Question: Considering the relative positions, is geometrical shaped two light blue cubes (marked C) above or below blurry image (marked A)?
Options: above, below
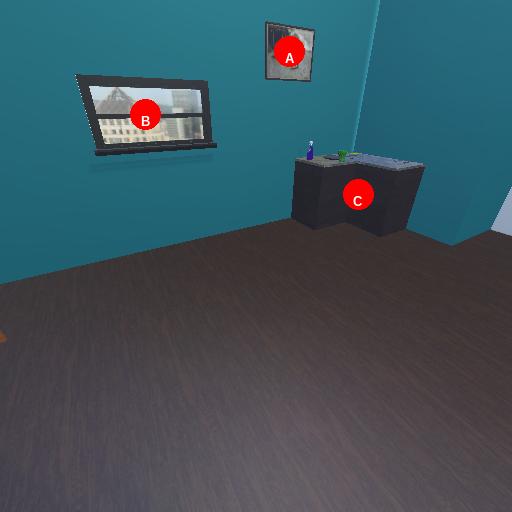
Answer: above